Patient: sex F, age 75
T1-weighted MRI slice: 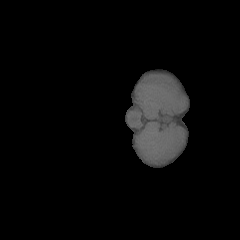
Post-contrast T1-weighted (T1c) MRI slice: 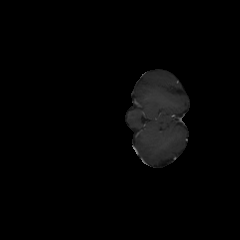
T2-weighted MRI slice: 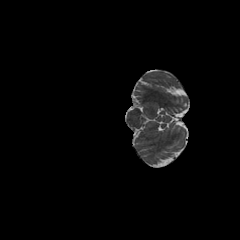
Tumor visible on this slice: no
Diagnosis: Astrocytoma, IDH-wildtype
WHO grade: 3